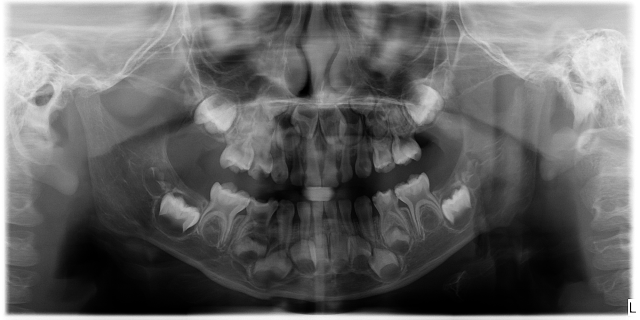
child